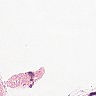
Metastatic tissue present: no